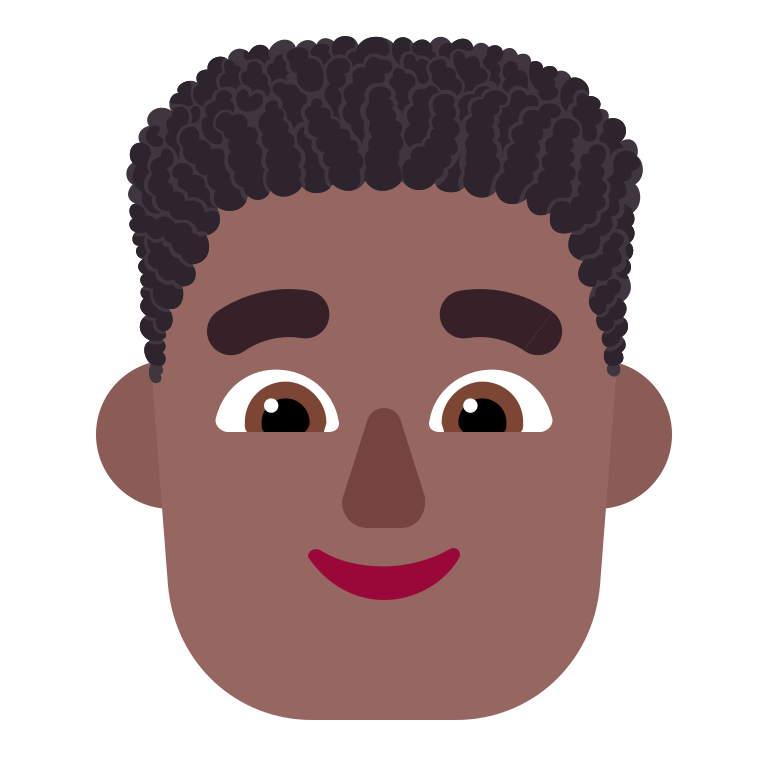
man curly hair flat  dark